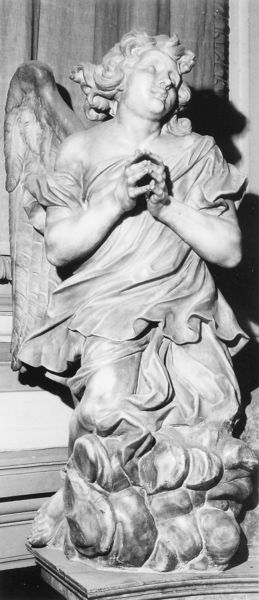
Titel: Engel, links
Künstler: Filippo Carcani
Standort: Rom, Palazzo Venezia, capella della Madonna delle Grazie (EU - I - Latium)
Schlagwörter: feder, flügel, hand, himmel, nackt, schatten, umhang, weiß, finger, geste, haar, hintergrund, marmor, mund, schwarz, blick, tuch, wolke, augen, barock, falten, federn, gesicht, sockel, stein, hände, kirche, auge, figur, gewand, haare, mantel, kind, lippen, locken, fliegen, engel, skulptur, statue, wangen, welle, wellen, italien, ausdruck, woge, falte, gefaltet, tusch, faltenwurf, rüschen, wange, knie, nakt, knien, beten, gebet, gestus, kniend, knieen, museum, betend, skultpur, bildhauerarbeit, enel, flehend, flugel, nordalpin, gibs, händeringend, religios